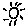
Label: sun